Question: as I pursue my study on android app development I came across this app from apple and I was wondering if, is there a way to imitate the navigation drawer in this screen shot?!

See it's an expandable navigation drawer. a list view with some items that are expandable. Is there an actual way to imitate this on android?
Thank you very much again for all of your help.
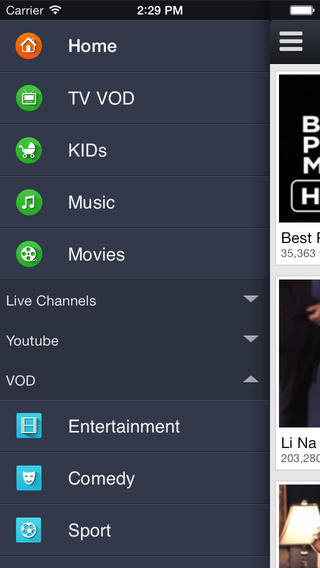
Answer: You can recreate that drawer.
You can use the <URL>. And of course you'll have to create your own parent and child item layouts for the listview. As well as appropriate styling. You can use tutorials to do this, first create the navigation drawer, then create the expandablelistview and put it within the navaigation drawer layout.
I'd also like to note on that screen shot, the drawer is incorrect. It should slide out below the action bar, over-top of the activity (like in the link). It slide the entire application window to the right like how some apps do.